Question: I need to check with C# if a given URI is a page of the YouTube site.
'''
string theUri = "http://www.youtube.com/watch?v=B4N_CliHGUk&feature=player_embedded";
bool isYoutube = Regex.IsMatch(theUri.ToString(), @"/https?:\/\/(www\.)?(youtube\.com|youtu\.be|youtube-nocookie\.com).*/i");
'''
The regular expression is not complicated and it should work without problems:
'''
https?:\/\/(?:www\.)?(?:youtube\.com|youtu\.be|youtube-nocookie\.com).+
'''

<URL>
But it's not working; the 'isYouTube' bool is false with a simple URI like this 'http://www.youtube.com/watch?v=KeC4NKDVl70&feature=player_embedded'
Where I'm wrong? Thank you
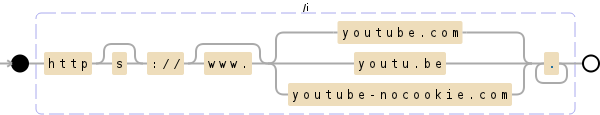
Answer: '''
var youtubeHosts=new string[]{"youtube","youtube-nocookie","youtu.be"};
Uri uri=new Uri(path);
bool isValid=youtubeHosts.Any(x=>uri.Host==x);
'''